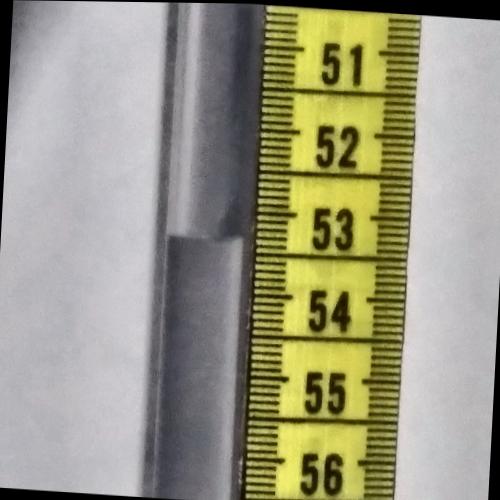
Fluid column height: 53.3 cm